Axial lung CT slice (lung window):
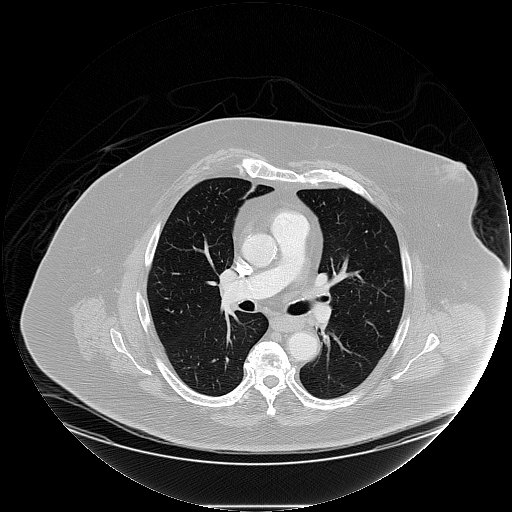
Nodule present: no